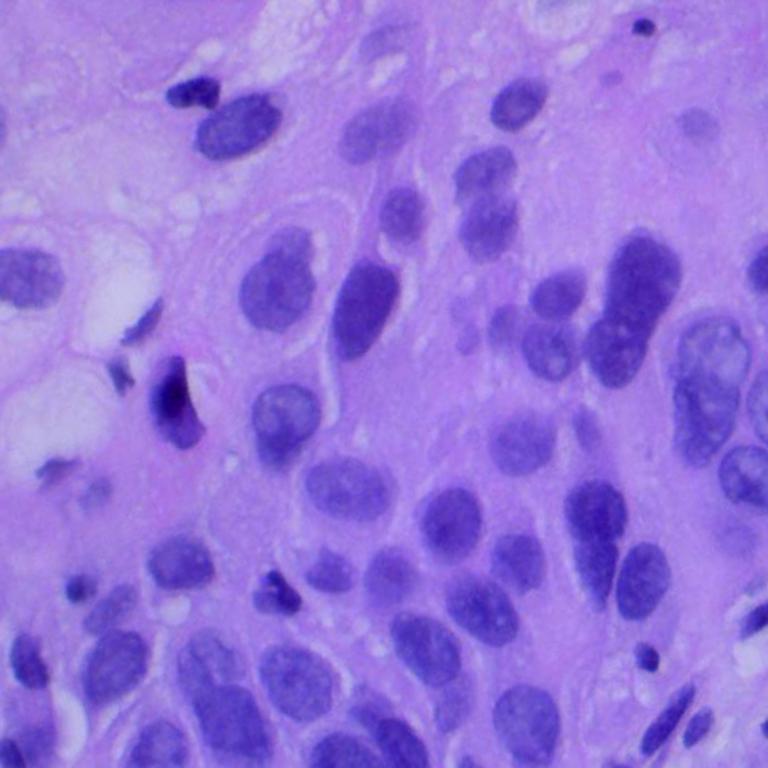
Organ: lung
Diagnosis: squamous carcinomas